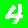
Digit: 4